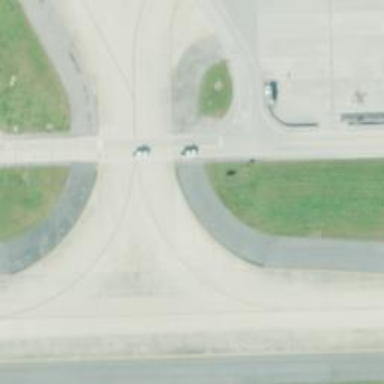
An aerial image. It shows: Image of taxiway at airport.